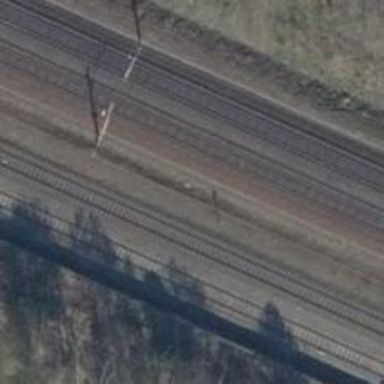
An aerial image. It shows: Railway milestone.